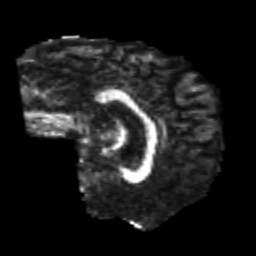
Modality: FA
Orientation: sagittal
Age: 26
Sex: male
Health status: healthy
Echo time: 0.074 s